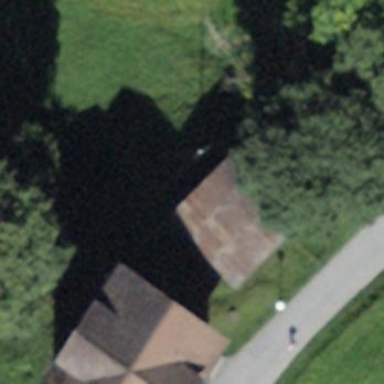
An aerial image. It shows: Rural barn.